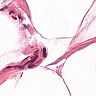
Metastatic tissue present: no